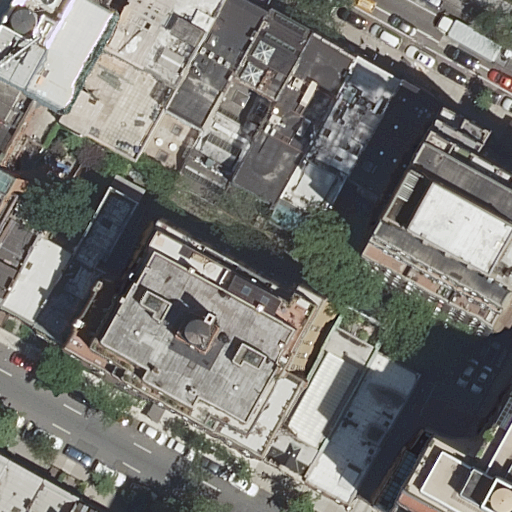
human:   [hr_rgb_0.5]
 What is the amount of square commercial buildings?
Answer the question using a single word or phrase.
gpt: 0

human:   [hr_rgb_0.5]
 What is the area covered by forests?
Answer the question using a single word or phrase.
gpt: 0m2

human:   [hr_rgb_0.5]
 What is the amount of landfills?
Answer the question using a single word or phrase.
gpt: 0

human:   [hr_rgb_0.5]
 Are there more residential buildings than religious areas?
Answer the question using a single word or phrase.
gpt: yes

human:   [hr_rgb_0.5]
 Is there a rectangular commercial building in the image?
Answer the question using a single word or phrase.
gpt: no

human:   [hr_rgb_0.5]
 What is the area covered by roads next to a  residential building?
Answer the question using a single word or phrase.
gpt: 0m2

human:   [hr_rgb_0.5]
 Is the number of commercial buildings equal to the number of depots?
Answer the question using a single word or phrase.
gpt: yes

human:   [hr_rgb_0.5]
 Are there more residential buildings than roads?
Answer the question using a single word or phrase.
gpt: yes

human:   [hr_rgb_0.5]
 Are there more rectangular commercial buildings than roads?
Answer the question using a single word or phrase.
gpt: no

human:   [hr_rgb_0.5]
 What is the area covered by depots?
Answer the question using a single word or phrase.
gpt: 0m2

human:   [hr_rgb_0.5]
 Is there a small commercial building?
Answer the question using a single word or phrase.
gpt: no

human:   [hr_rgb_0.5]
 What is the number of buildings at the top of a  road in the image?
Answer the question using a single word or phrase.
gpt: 13

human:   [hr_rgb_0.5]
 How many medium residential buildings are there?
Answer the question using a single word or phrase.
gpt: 11

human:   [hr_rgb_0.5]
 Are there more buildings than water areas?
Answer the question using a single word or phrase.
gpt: yes

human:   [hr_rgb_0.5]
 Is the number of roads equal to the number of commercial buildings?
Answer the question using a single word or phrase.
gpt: no

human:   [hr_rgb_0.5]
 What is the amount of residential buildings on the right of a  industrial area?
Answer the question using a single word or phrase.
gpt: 0

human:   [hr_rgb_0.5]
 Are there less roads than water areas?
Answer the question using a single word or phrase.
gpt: no

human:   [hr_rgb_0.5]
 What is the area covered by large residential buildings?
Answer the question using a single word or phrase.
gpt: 2438m2

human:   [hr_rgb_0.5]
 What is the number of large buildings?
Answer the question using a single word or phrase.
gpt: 3

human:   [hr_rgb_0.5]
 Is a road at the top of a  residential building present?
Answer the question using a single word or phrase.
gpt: yes

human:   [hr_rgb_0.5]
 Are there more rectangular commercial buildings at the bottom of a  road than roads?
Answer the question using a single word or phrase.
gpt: no

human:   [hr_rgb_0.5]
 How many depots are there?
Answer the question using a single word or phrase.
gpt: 0

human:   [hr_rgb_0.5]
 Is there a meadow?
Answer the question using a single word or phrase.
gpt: no

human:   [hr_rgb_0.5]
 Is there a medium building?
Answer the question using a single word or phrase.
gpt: yes

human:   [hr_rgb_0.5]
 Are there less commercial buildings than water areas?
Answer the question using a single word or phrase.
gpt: no

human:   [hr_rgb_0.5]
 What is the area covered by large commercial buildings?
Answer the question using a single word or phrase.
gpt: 0m2

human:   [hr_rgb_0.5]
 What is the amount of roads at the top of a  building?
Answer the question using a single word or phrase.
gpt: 2

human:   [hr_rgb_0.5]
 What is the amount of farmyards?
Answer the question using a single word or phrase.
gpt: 0

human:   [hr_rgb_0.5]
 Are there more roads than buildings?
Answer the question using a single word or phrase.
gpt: no

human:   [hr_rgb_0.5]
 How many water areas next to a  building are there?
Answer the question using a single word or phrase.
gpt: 0

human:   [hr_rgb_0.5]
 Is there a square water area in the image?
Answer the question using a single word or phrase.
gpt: no

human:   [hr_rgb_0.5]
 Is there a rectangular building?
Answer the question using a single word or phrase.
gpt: yes

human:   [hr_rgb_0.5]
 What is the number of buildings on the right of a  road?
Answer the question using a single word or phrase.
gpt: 9

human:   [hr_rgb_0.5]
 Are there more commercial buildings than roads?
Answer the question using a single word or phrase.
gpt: no

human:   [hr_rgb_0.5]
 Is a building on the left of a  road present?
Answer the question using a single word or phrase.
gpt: yes

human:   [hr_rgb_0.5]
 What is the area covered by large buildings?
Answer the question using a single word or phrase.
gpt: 2438m2